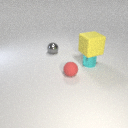
large yellow rubber cube above small cyan metal cylinder